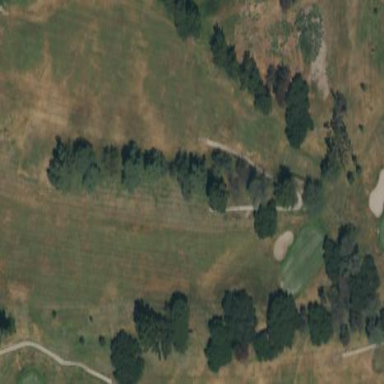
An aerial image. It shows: Golf fairway in the image.